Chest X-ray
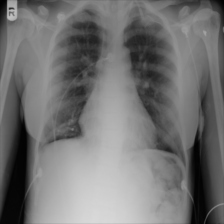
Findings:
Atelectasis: negative
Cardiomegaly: negative
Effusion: negative
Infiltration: positive
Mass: negative
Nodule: negative
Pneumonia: negative
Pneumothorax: negative
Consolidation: negative
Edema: negative
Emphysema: negative
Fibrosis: negative
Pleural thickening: negative
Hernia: negative